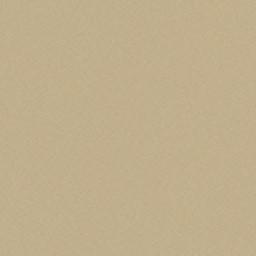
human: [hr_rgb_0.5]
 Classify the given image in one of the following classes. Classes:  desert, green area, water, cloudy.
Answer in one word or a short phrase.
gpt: desert